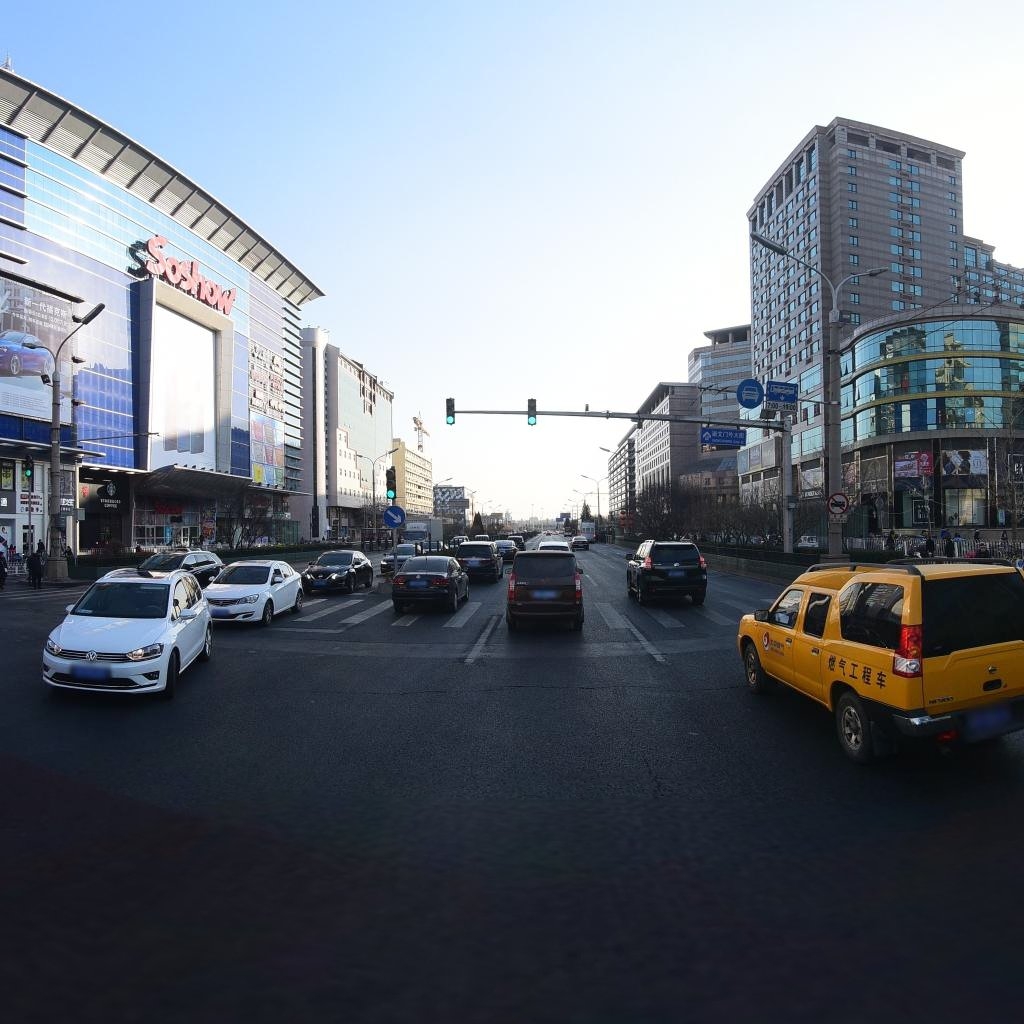
Region: Dongcheng
Road damage annotations: longitudinal crack, transverse crack